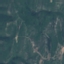
Land use / land cover class: HerbaceousVegetation